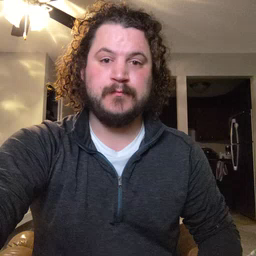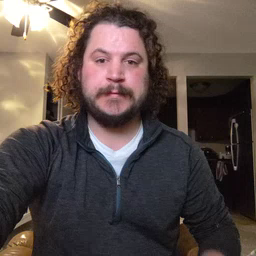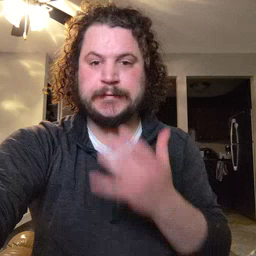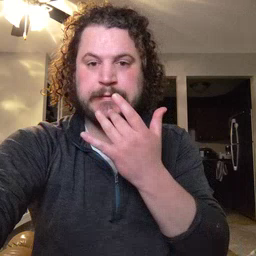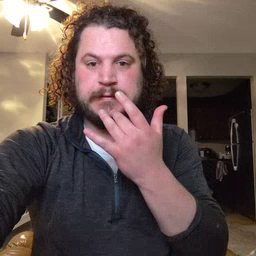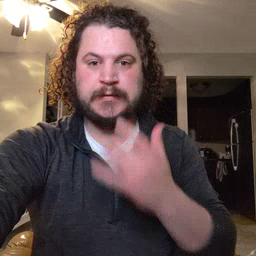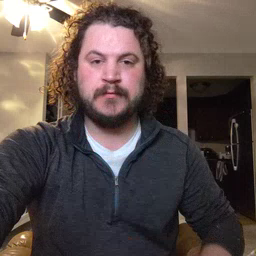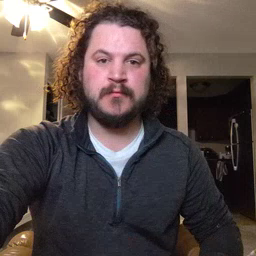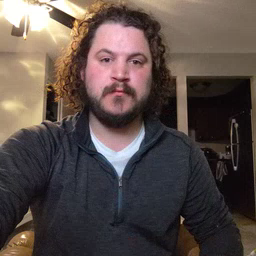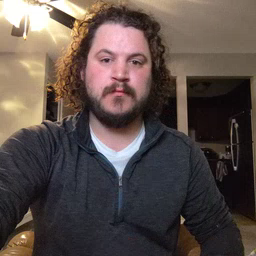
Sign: taste